Question: How to display 'x' (close) icon in 'TBalloonHint'?

I want to programmatically display a balloon hint that looks like notifications in system tray. If this is not what 'TBalloonHint' can do, what should I use?
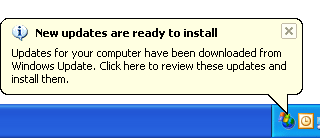
Answer: First you need a procedure to show your hint :
'''
uses
CommCtrl;
// hWnd - control window handle to attach the baloon to.
// Icon - icon index; 0 = none, 1 = info, 2 = warning, 3 = error.
// BackCL - background color or clDefault to use system setting.
// TextCL - text and border colors or clDefault to use system setting.
// Title - tooltip title (bold first line).
// Text - tooltip text.
procedure ShowBalloonTip(hWnd: THandle; Icon: integer; BackCL, TextCL: TColor; Title: pchar; Text: PWideChar);
const
TOOLTIPS_CLASS = 'tooltips_class32';
TTS_ALWAYSTIP = $01;
TTS_NOPREFIX = $02;
TTS_BALLOON = $40;
TTF_SUBCLASS = $0010;
TTF_TRANSPARENT = $0100;
TTF_CENTERTIP = $0002;
TTM_ADDTOOL = $0400 + 50;
TTM_SETTITLE = (WM_USER + 32);
ICC_WIN95_CLASSES = $000000FF;
type
TOOLINFO = packed record
cbSize: integer;
uFlags: integer;
hWnd: THandle;
uId: integer;
rect: TRect;
hinst: THandle;
lpszText: PWideChar;
lParam: integer;
end;
var
hWndTip: THandle;
ti: TOOLINFO;
begin
hWndTip := CreateWindow(TOOLTIPS_CLASS, nil, WS_POPUP or TTS_CLOSE or TTS_NOPREFIX or TTS_BALLOON or TTS_ALWAYSTIP, 0, 0, 0, 0, hWnd, 0, HInstance, nil);
if hWndTip <> 0 then
begin
SetWindowPos(hWndTip, HWND_TOPMOST, 0, 0, 0, 0, SWP_NOACTIVATE or SWP_NOMOVE or SWP_NOSIZE);
ti.cbSize := SizeOf(ti);
ti.uFlags := TTF_CENTERTIP or TTF_TRANSPARENT or TTF_SUBCLASS;
ti.hWnd := hWnd;
ti.lpszText := Text;
Windows.GetClientRect(hWnd, ti.rect);
if BackCL <> clDefault then
SendMessage(hWndTip, TTM_SETTIPBKCOLOR, BackCL, 0);
if TextCL <> clDefault then
SendMessage(hWndTip, TTM_SETTIPTEXTCOLOR, TextCL, 0);
SendMessage(hWndTip, TTM_ADDTOOL, 1, integer(@ti));
SendMessage(hWndTip, TTM_SETTITLE, Icon mod 4, integer(Title));
//TTM_TRACKACTIVATE => Makes sure you have to close the hint you self
SendMessage(hWndTip, TTM_TRACKACTIVATE, integer(true), integer(@ti));
end;
end;
'''
Then call it :
'''
ShowBalloonTip(Button1.Handle, 4, clDefault, clRed, 'Baloon Title', 'Baloon text');
'''
if you don't have hWnd (e.g. Speed Buttons or other graphic component) or want to show the baloon elsewhere send TTM_TRACKPOSITION message after TTM_SETTITLE.
***** EDIT *****
This could also be done via a
First create a unit with a
'''
unit ComponentBaloonHintU;
interface
uses
Controls, CommCtrl, Graphics;
{$SCOPEDENUMS ON}
type
TIconKind = (None = TTI_NONE, Info = TTI_INFO, Warning = TTI_WARNING, Error = TTI_ERROR, Info_Large = TTI_INFO_LARGE, Warning_Large = TTI_WARNING_LARGE, Eror_Large = TTI_ERROR_LARGE);
TComponentBaloonhint = class helper for TWinControl
public
procedure ShowBalloonTip(Icon: TIconKind; const Title, Text: string);
end;
implementation
uses
Windows;
{ TComponentBaloonhint }
procedure TComponentBaloonhint.ShowBalloonTip(Icon: TIconKind; const Title, Text: string);
var
hWndTip: THandle;
ToolInfo: TToolInfo;
BodyText: pWideChar;
begin
hWndTip := CreateWindow(TOOLTIPS_CLASS, nil, WS_POPUP or TTS_CLOSE or TTS_NOPREFIX or TTS_BALLOON or TTS_ALWAYSTIP, 0, 0, 0, 0, Handle, 0, HInstance, nil);
if hWndTip = 0 then
exit;
GetMem(BodyText, 2 * 256);
try
ToolInfo.cbSize := SizeOf(TToolInfo);
ToolInfo.uFlags := TTF_CENTERTIP or TTF_TRANSPARENT or TTF_SUBCLASS;
ToolInfo.hWnd := Handle;
ToolInfo.lpszText := StringToWideChar(Text, BodyText, 2 * 356);
SetWindowPos(hWndTip, HWND_TOPMOST, 0, 0, 0, 0, SWP_NOACTIVATE or SWP_NOMOVE or SWP_NOSIZE);
ToolInfo.Rect := GetClientRect;
SendMessage(hWndTip, TTM_ADDTOOL, 1, integer(@ToolInfo));
SendMessage(hWndTip, TTM_SETTITLE, integer(Icon), integer(PChar(Title)));
SendMessage(hWndTip, TTM_TRACKACTIVATE, integer(true), integer(@ToolInfo));
finally
FreeMem(BodyText);
end;
end;
end.
'''
Then call it:
'''
uses
ComponentBaloonHintU;
procedure TForm1.Button1Click(Sender: TObject);
begin
Button1.ShowBalloonTip(TIconKind.Eror_Large, 'Baloon Title', 'Baloon text');
end;
'''